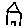
Label: house